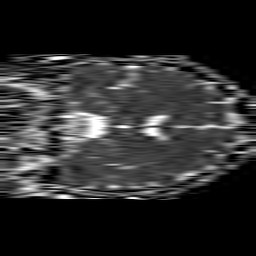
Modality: ADC
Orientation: coronal
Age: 39
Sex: male
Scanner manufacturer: philips
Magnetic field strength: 1.5 T
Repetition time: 4.6 s
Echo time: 0.09059 s